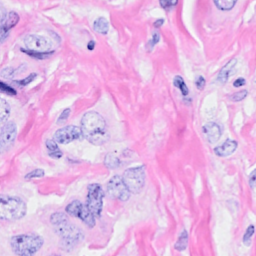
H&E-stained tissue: Breast